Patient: sex F, age 59
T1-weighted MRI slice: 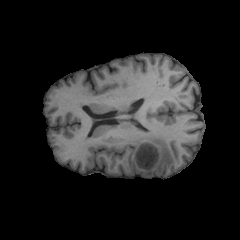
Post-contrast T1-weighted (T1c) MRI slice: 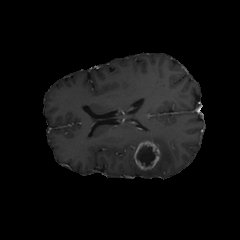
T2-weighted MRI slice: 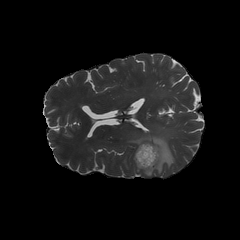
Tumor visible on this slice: yes
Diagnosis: Glioblastoma, IDH-wildtype
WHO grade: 4